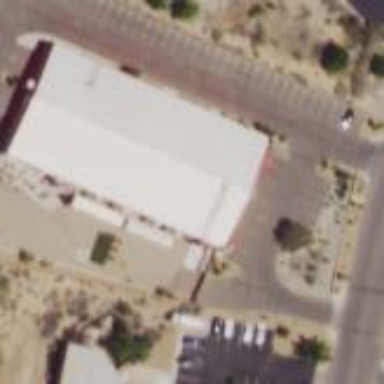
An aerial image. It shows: Building used as fitness center.